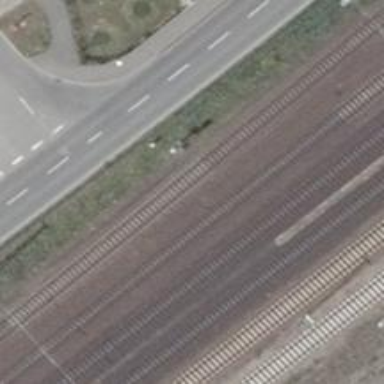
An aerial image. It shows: Railway signal.